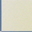
Piece: xx